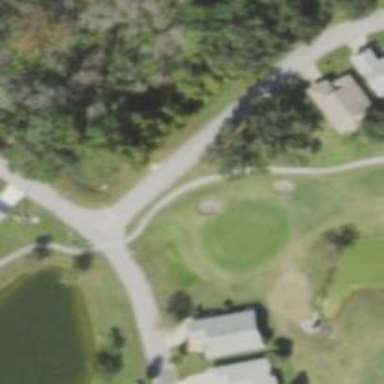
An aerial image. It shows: Path for golf carts.